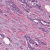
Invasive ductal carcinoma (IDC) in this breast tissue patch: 1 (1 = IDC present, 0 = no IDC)